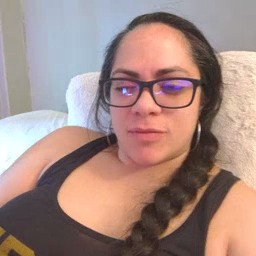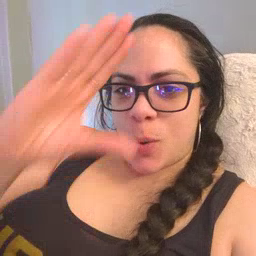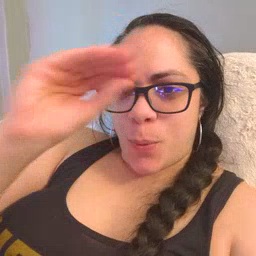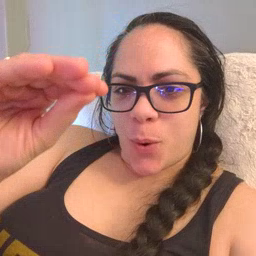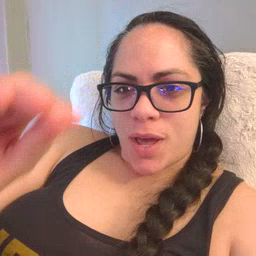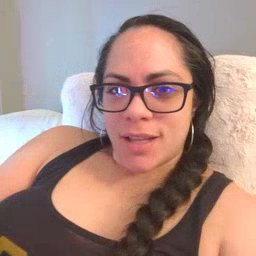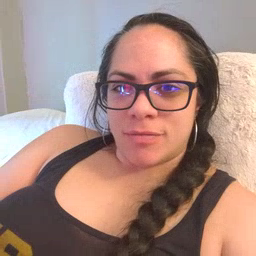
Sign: boy